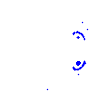
Particle: electron